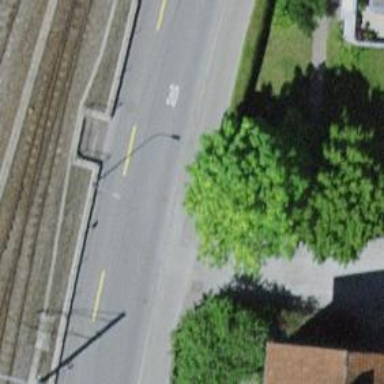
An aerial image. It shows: Footway with fine gravel surface.